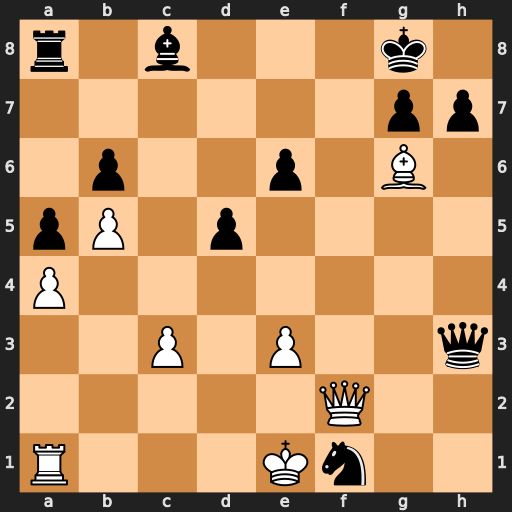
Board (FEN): r1b3k1/6pp/1p2p1B1/pP1p4/P7/2P1P2q/5Q2/R3Kn2
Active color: w
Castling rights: Q
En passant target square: -
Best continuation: Qf7+ Kh8 Qe8#